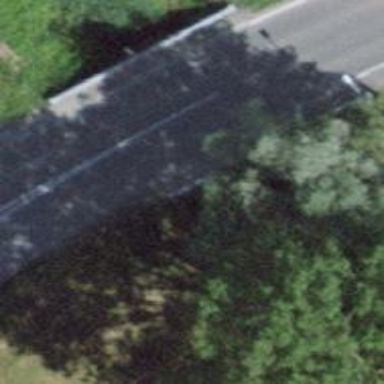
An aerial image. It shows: Asphalt road on secondary bridge.